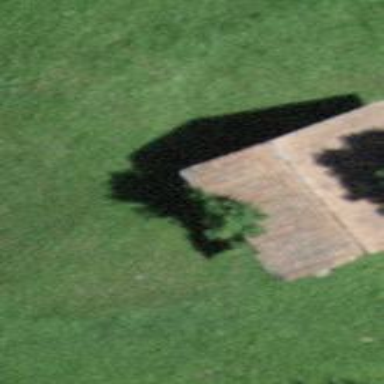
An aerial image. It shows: Barn.